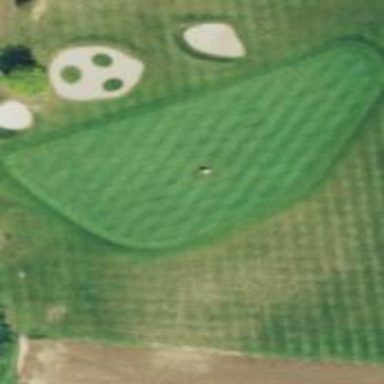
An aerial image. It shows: Grassy area designated as golf fairway.